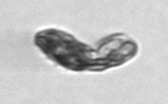
Label: Karenia